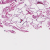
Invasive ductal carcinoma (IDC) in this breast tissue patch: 0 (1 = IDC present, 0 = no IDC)